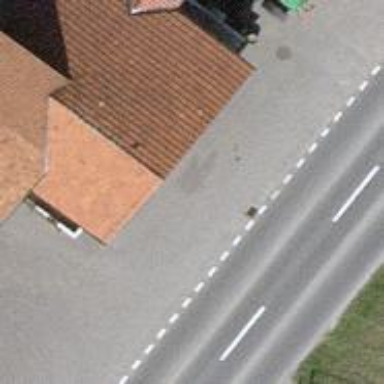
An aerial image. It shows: Bus stop along the road.